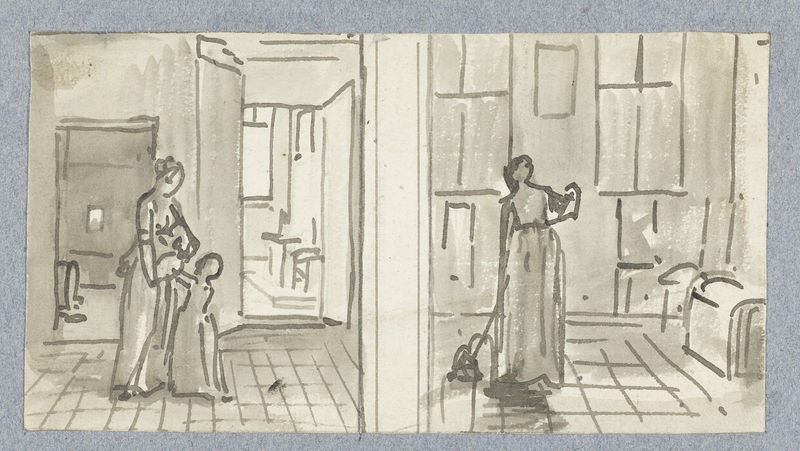
Titel: Schets van vrouw met kind en schets van vegende of dweilende vrouw
Künstler: Jurriaan Andriessen
Standort: Amsterdam
Institution: Rijksmuseum
Schlagwörter: maison, femme, bébé, enfant, porte, ventre, bonne, pièce, enceinte, plancher, laver, vadrouille, vendtre